Aerial crown-view tile of a tropical tree (Barro Colorado Island, Panama), acquired 20250124:
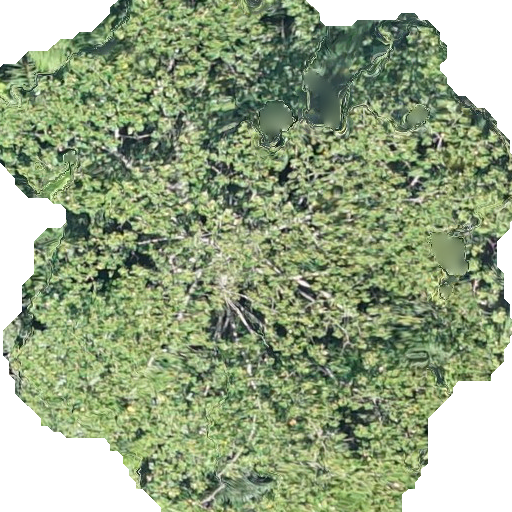
Species: Ochroma pyramidale
GBIF accepted scientific name: Ochroma pyramidale
Crown area: 352.375 m²